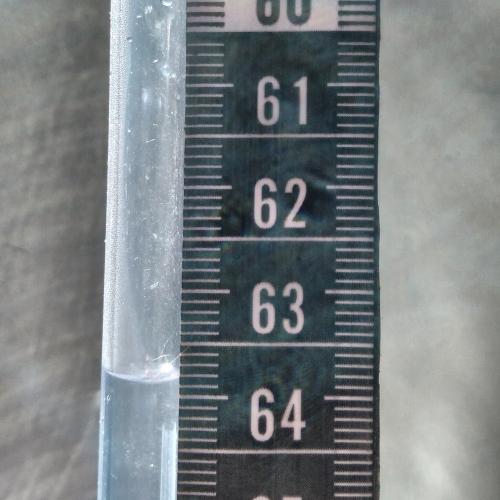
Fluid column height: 63.8 cm